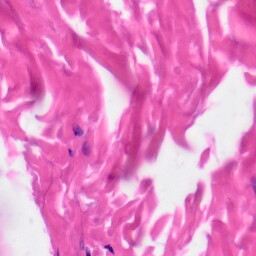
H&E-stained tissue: Skin